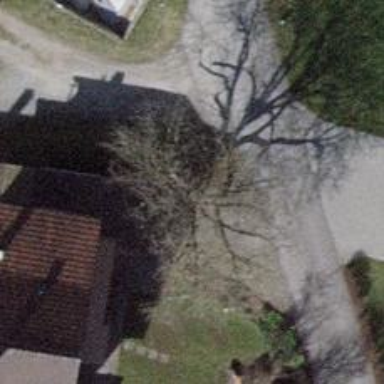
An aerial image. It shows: Urban tree adds touch of nature to the surroundings.